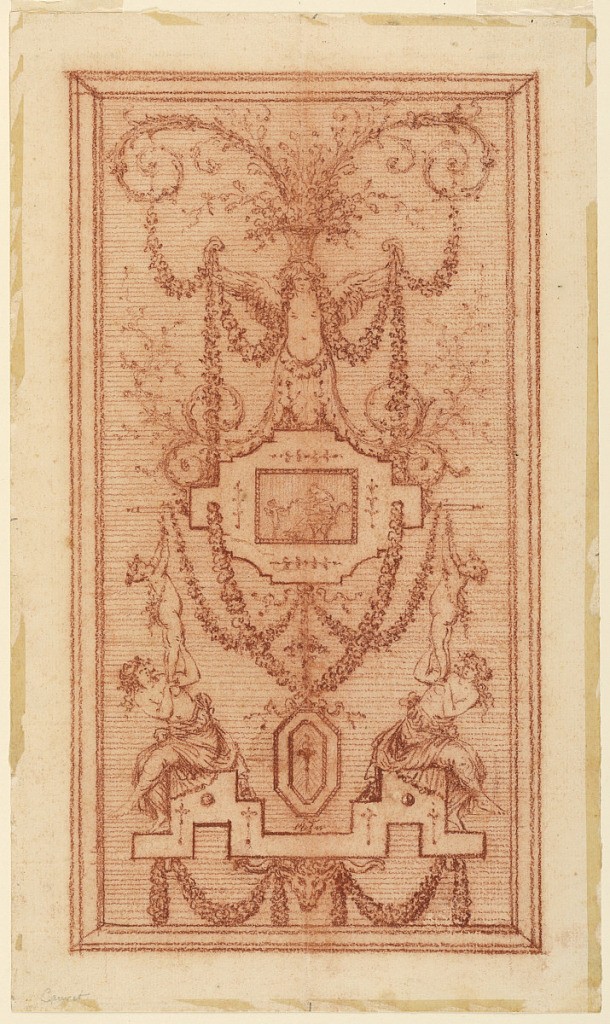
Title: Design for a Decorative Panel (with Nymphs and Garlands)
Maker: Gilles Paul Cauvet, French, 1731–1788
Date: ca. 1775
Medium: Red chalk on paper
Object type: Drawing
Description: A design for a decorative panel with vertical composition. From the bottom up: a ram's head supports an elaborate pedestal upon which sit two girls.  They carry children on their shoulders.  The children, standing, fasten festoons to bars, which are projecting laterally from an octagonal frame.  At the center of the frame is a representation of a sitting woman and child.  This is the central motif on the entire panel.  Above, a half figure of a winged girl stands upon the frame.  She carries upon her head a basket with long tree branches and vegetal scrolls.  The composition is inscribed within a frame.